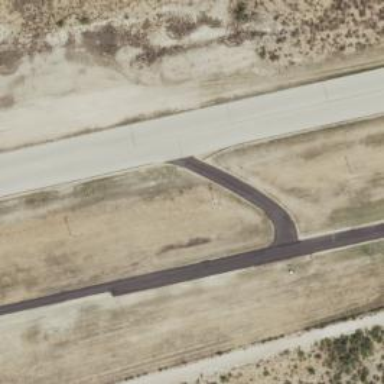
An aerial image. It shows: Raceway road.